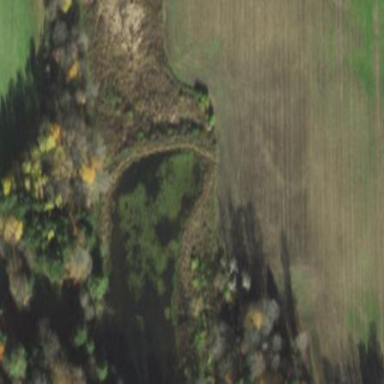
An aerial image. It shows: Serene water pond embraced by nature.